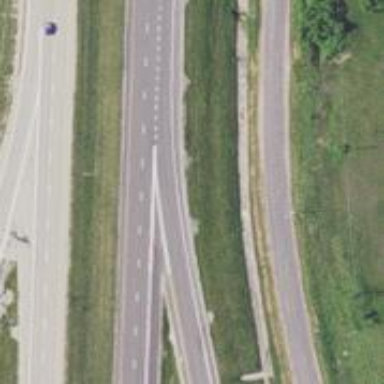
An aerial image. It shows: Motorway.